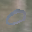
Label: 0